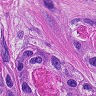
Metastatic tissue present: yes